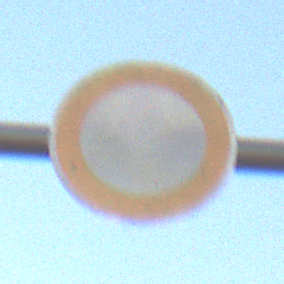
Verkehrszeichen: VerbotFahrzeugeAllerArt
Umgebung: Outdoor, Nature
Tageszeit: SunriseSunset
Wetter: PartlyCloudy
Licht: Natural
Jahreszeit: NotSpecified
Kontrast: HighContrast